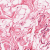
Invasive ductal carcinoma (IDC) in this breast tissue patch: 0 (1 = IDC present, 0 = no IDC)